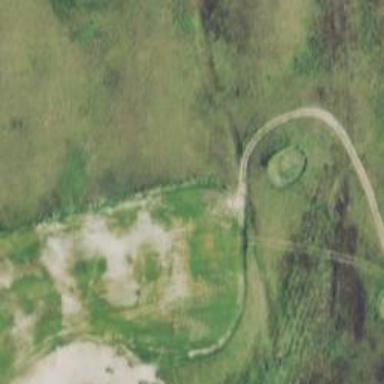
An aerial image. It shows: Footway that serves as golf path.